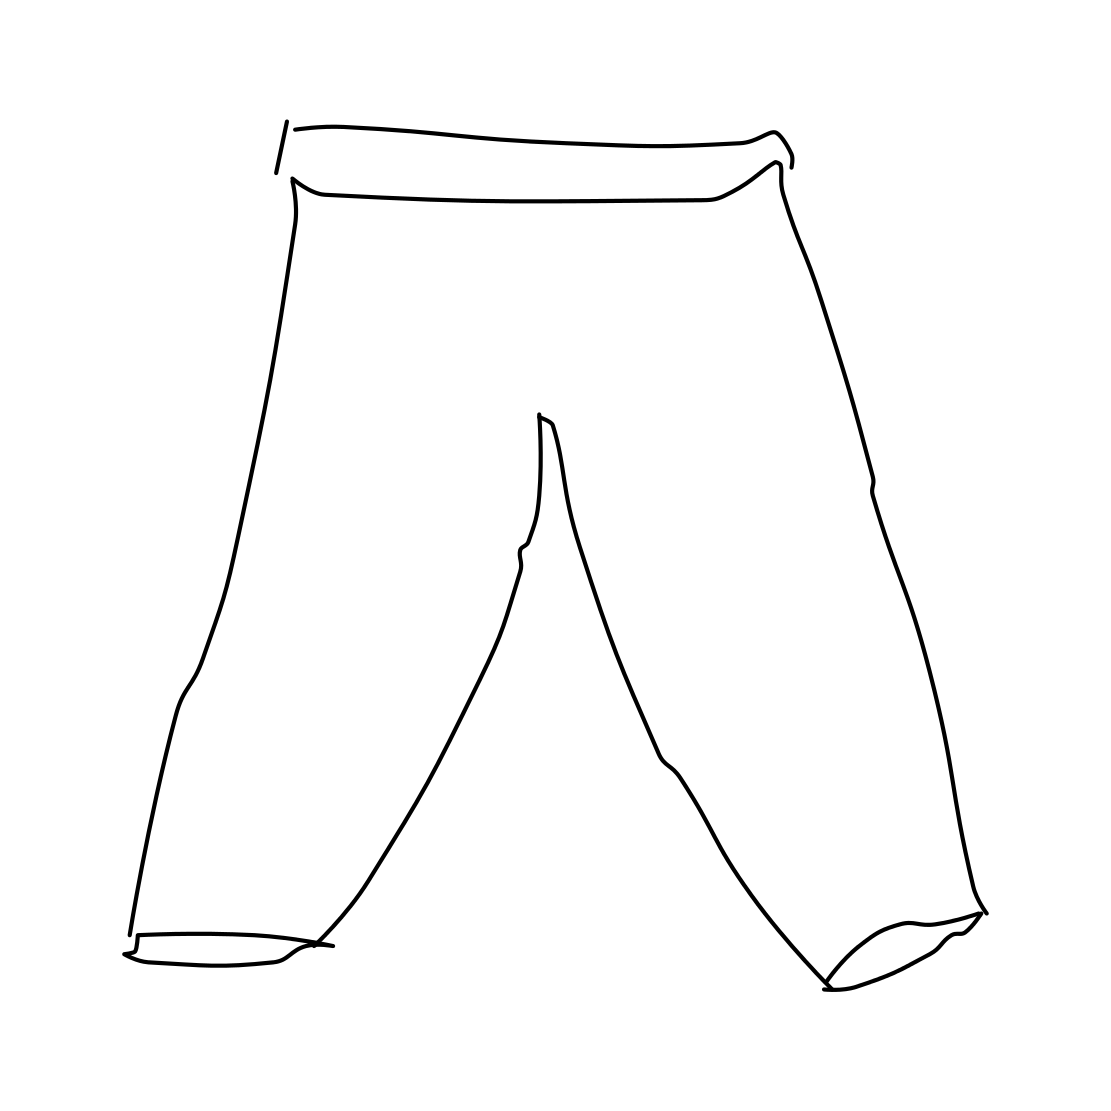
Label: trousers